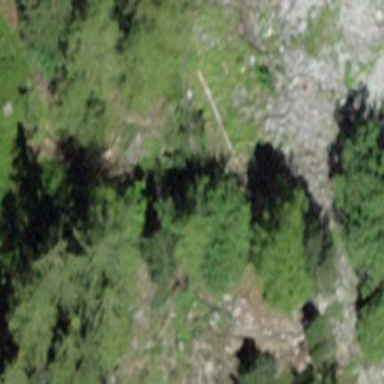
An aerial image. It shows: Forest with needle-leaved trees.